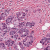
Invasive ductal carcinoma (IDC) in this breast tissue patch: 1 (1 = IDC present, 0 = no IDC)